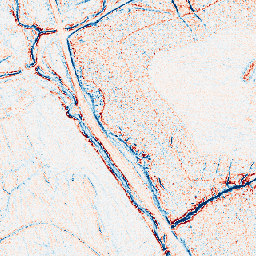
Category: edge_preserving
Decomposition family: anisotropic_diffusion
Decomposition parameters: iterations: 10
kappa: 30
gamma: 0.05
Upsampling method: nearest
Upsampling parameters: scale: 4
Upsampling scale: 4